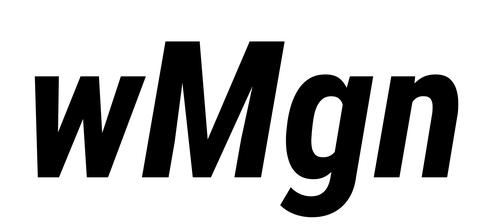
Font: Roboto-Italic_Condensed_Bold_Italic